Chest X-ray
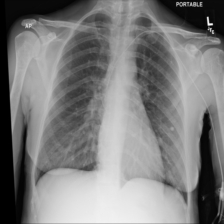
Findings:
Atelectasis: negative
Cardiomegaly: negative
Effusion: negative
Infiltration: negative
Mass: negative
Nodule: negative
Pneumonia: negative
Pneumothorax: negative
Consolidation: negative
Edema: negative
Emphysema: negative
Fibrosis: negative
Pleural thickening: negative
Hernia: negative